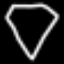
Label: diamond